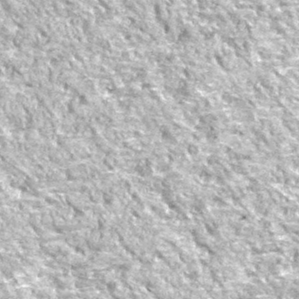
Label: frost